Question: I have tried the mathematica code for making the chaos game for DNA sequences posted in this address:
<URL>
which is like this:
'''
genome = Import["c:\data\sequence.fasta", "Sequence"];
genome = StringReplace[ToString[genome], {"{" -> "", "}" -> ""}];
chars = StringCases[genome, "G" | "C" | "T" | "A"];
f[x_, "A"] := x/2;
f[x_, "T"] := x/2 + {1/2, 0};
f[x_, "G"] := x/2 + {1/2, 1/2};
f[x_, "C"] := x/2 + {0, 1/2};
pts = FoldList[f, {0.5, 0.5}, chars];
Graphics[{PointSize[Tiny], Point[pts]}]
'''
the fasta sequence that I have is just a sequence of letters like AACCTTTGATCAAA
and the graph to be generated comes like this:

the code works fine with small sequences, but when I want to put a huge sequence, for example almost 40Mb of a chromosome, the program takes a lot of time and only displays a black square so that it is impossible to analyze.
Is it possible to improve the aforementioned code, so that the square in which it would be displayed it would be bigger?, by the way the square must be only the square unit.
Thanks for your help in advance
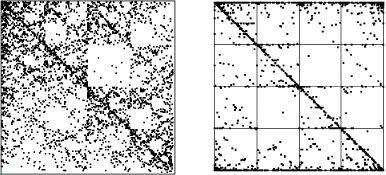
Answer: This will give you a considerable speedup in computing the point coordinates by using compiled code (50x excluding computing 'shifts'):
'''
shifts = chars /. {"A" -> {0., 0.}, "T" -> {.5, 0.}, "G" -> {.5, .5}, "C" -> {0, .5}};
fun1d = Compile[{{a, _Real, 1}}, FoldList[#/2 + #2 &, .5, a], CompilationTarget -> "C"]
pts = Transpose[fun1d /@ Transpose[shifts]];
'''
The bottleneck in your code is actually rendering the graphic, we instead of plotting each point, we'll visualize the density of points:
'''
threshold = 1;
With[{size = 300},
Image[1 - UnitStep[BinCounts[pts, 1/size, 1/size] - threshold]]
]
'''
A region will be coloured black if it has at least 'threshold' points. 'size' is the image-dimension. By either choosing a large size or a large threshold you can avoid the "black square problem".
---
On my rather dated machine, the code is not very slow.
'''
chars = RandomChoice[{"A", "T", "C", "G"}, 800000];
f[x_, "A"] := x/2;
f[x_, "T"] := x/2 + {1/2, 0};
f[x_, "G"] := x/2 + {1/2, 1/2};
f[x_, "C"] := x/2 + {0, 1/2};
Timing[pts = FoldList[f, {0.5, 0.5}, chars];]
Graphics[{PointSize[Tiny], Point[pts]}]
'''
I get a timing of 6.8 seconds, which is usable unless you need to run it lots of times in a loop (if it's not fast enough for your use case and machine, please add a comment, and we'll try to speed it up).
Rendering the graphic unfortunately takes much longer than this (36 seconds), and I don't know if there's anything you can do about it. Disabling antialiasing help a little bit, depending on your platform, but not much: 'Style[Graphics[{PointSize[Tiny], Point[pts]}], Antialiasing -> False]' (for me it doesn't). This is a long-standing annoyance for many of us.
Regarding the whole graphic being black, you can resize it using your mouse and make it bigger. The next time you evaluate your expression, the output graphic will remember its size. Or just use 'ImageSize -> 800' as a 'Graphics' option. Considering the pixel density of screens the only other solution that I can think of (that doesn't involve resizing the graphic) would be to represent pixel density using shades of grey, and plot the density.
This is how you can plot the density (this is also much much faster to compute and render than the point-plot!):
'''
With[{resolution = 0.01},
ArrayPlot@BinCounts[pts, resolution, resolution]
]
'''
Play with the resolution to make the plot nice.
For my random-sequence example, this only gives a grey plot. For your genome data it will probably give a more interesting pattern.
Here's a simple way to speed up the function using compilation:
First, replace the characters by the shift vectors (has to be done only once for a dataset, then you can save the result):
'''
arr = chars /. {"A" -> {0., 0.}, "T" -> {.5, 0.}, "G" -> {.5, .5}, "C" -> {0, .5}};
'''
Then let's compile our function:
'''
fun = Compile[{{a, _Real, 2}}, FoldList[#/2 + #2 &, {.5, .5}, a],
CompilationTarget -> "C"]
'''
Remove 'CompilationTarget' if your version of Mathematica is earlier than 8 or you don't have a C compiler installed.
'''
fun[arr]; // Timing
'''
gives me 0.6 seconds, which is an instant 10x speedup.
Another ~5x speedup is possible compared to the above compiled version by avoiding some kernel callbacks in the compiled function (I checked the compilation output using 'CompilePrint' to come up with this version --- otherwise it's not obvious it's faster):
'''
fun1d = Compile[{{a, _Real, 1}}, FoldList[#/2 + #2 &, .5, a],
CompilationTarget -> "C"]
arrt = Transpose[arr];
Timing[result = fun1d /@ arrt;]
pts = Transpose[result];
'''
This runs in 0.11 seconds on my machine. On a more modern machine it should finish in a few seconds even for a 40 MB dataset.
I split off the transpositions into separate inputs because at this point the running time of 'fun1d' starts to get comparable to the running time of 'Transpose'.